Field crop: maize
Growth stage: 2
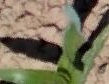
Species: maize